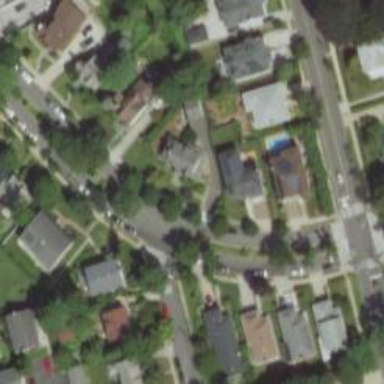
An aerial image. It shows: Residential road.